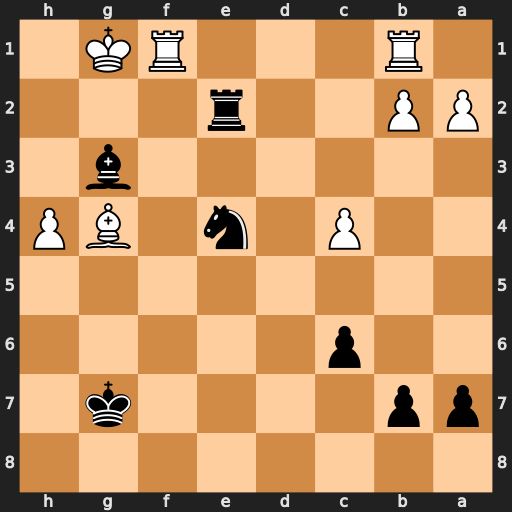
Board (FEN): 8/pp4k1/2p5/8/2P1n1BP/6b1/PP2r3/1R3RK1
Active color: b
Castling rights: -
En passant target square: -
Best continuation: Bh2+ Kh1 Ng3#